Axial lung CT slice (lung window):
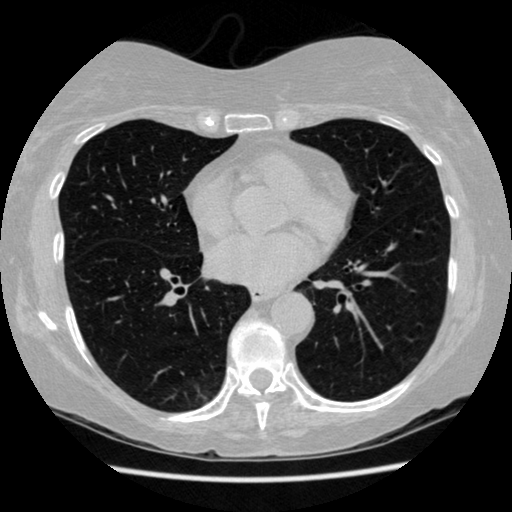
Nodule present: no